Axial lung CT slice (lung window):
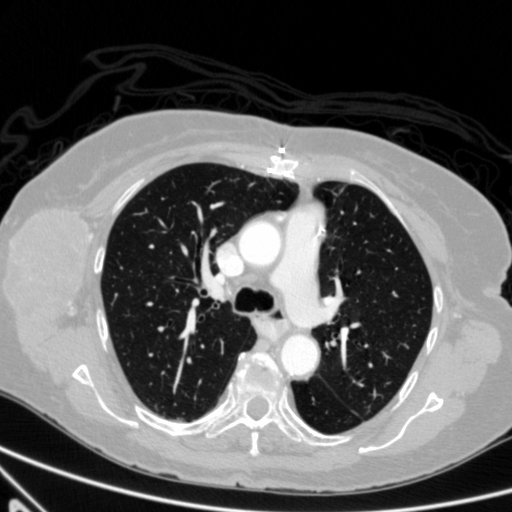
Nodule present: no